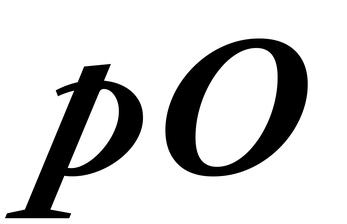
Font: LibreCaslonText-Italic_Bold_Italic